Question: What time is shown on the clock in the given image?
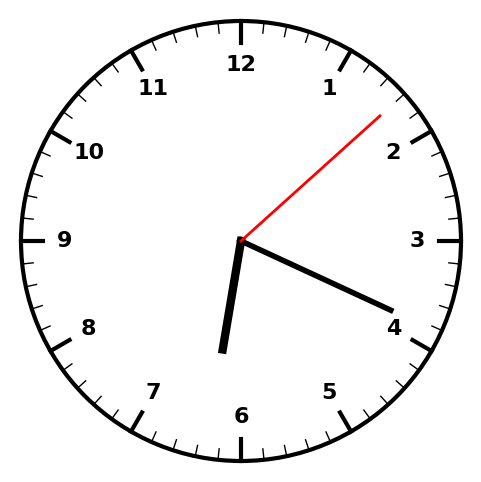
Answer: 06:19:08